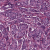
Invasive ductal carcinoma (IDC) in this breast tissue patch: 1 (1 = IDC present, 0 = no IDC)